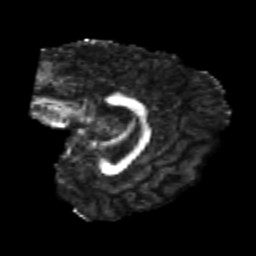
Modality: FA
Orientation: sagittal
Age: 23
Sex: female
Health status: healthy
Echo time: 0.074 s